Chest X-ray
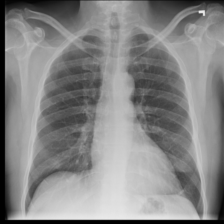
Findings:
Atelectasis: negative
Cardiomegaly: negative
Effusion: negative
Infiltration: positive
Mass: negative
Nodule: negative
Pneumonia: negative
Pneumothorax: negative
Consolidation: negative
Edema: negative
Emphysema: negative
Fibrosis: negative
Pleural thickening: negative
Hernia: negative